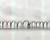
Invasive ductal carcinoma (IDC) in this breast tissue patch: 0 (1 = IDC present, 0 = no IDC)